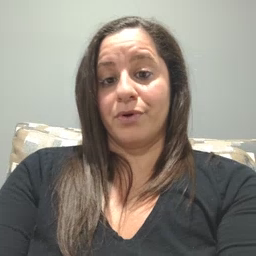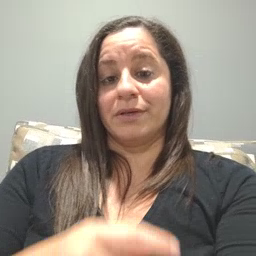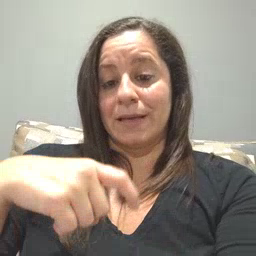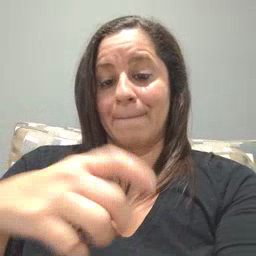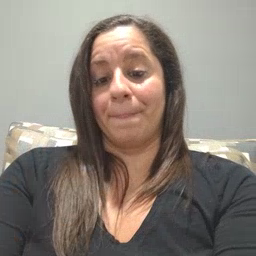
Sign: time